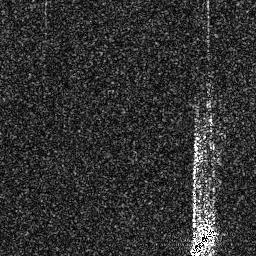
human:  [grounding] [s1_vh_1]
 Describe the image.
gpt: In the satellite image, there is  <ref>1 medium ship </ref> <box>[[72, 87, 85, 99, 0]]</box> located at bottom right.